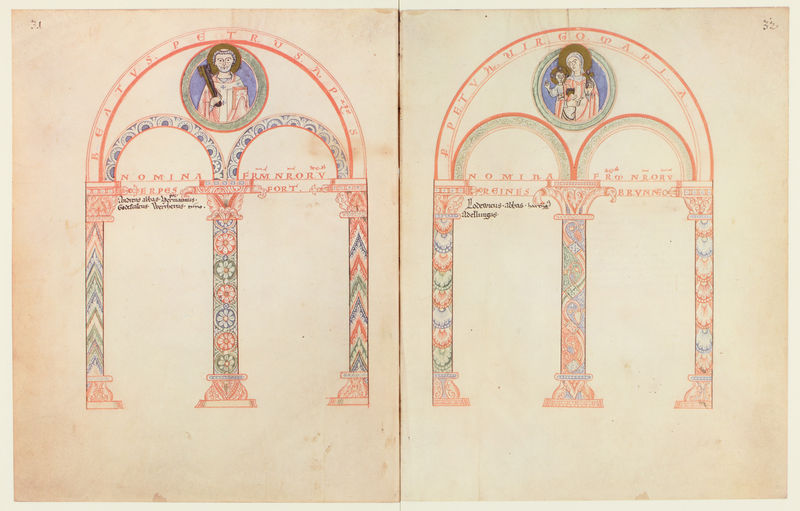
Titel: Liber Vitae der Abtei Corvey
Institution: Münster, Staatsarchiv
Schlagwörter: säulen, ornament, rundbogen, ornamente, buch, illustration, jesus, jesus christus, maria, petrus, mandorla, byzanz, byzantinisch, christkind, nomina